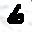
Label: 6